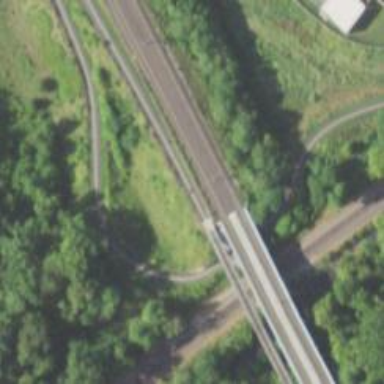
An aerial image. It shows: Bridge over cycleway.